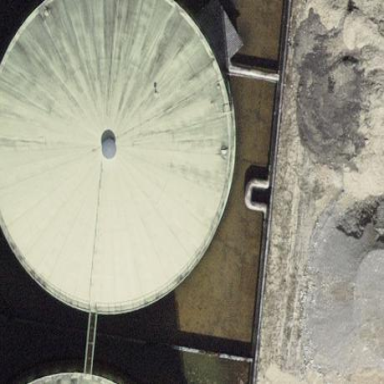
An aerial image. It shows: Storage tank building.